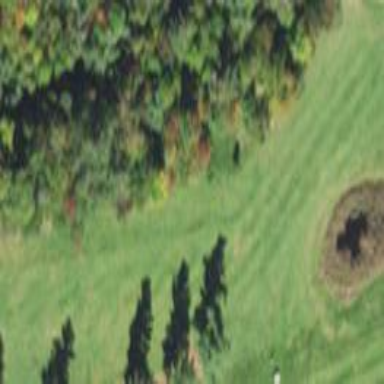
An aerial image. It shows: Grassy area designated as golf fairway.